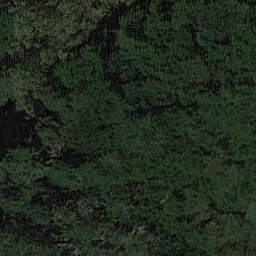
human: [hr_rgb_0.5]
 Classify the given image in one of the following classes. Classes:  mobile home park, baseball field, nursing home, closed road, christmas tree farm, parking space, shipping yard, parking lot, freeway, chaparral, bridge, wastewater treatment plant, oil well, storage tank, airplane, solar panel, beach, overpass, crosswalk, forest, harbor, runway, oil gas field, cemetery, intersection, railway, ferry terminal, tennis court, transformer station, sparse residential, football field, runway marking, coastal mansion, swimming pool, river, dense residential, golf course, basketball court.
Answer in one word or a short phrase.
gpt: forest